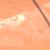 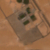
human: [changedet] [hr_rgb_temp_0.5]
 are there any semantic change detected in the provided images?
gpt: Some houses and buildings have been realized on the left of the road.